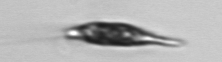
Label: Euglena